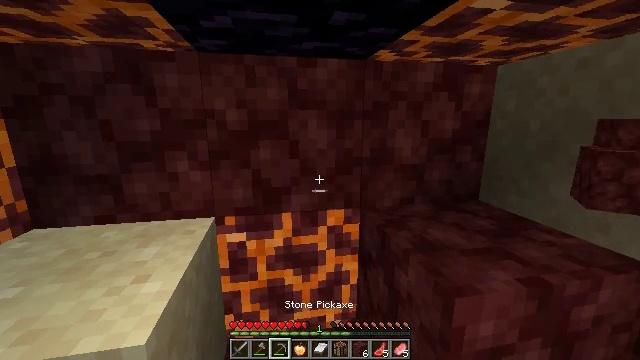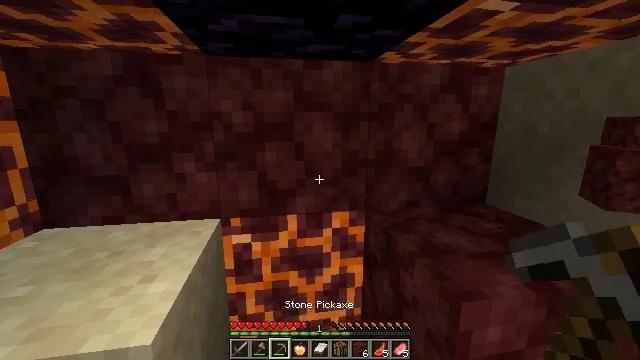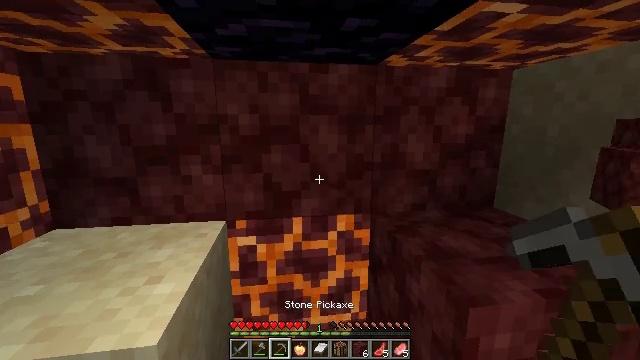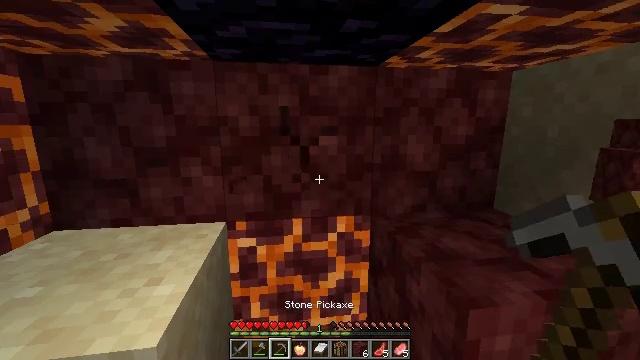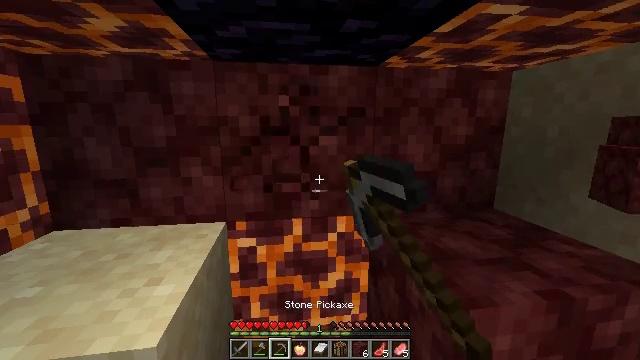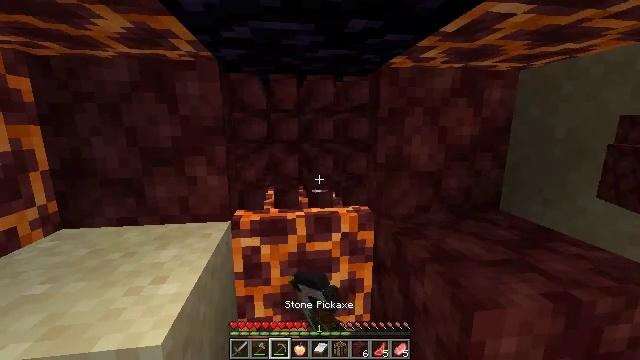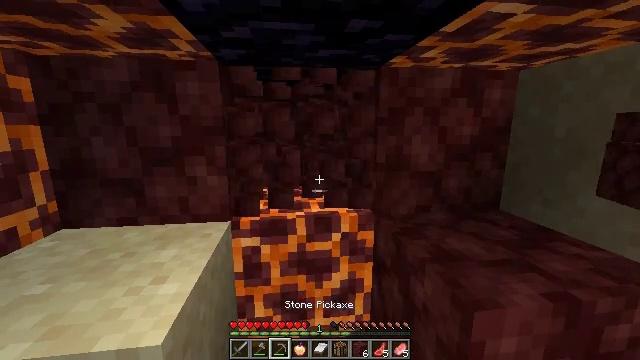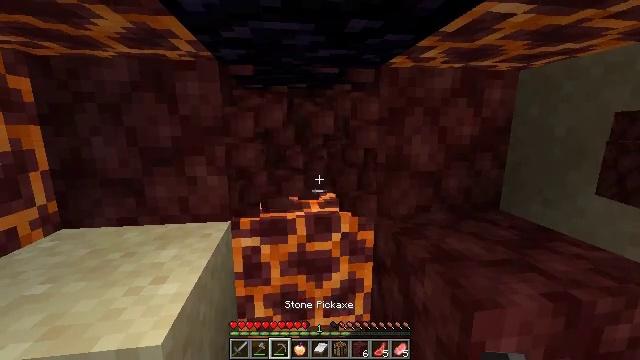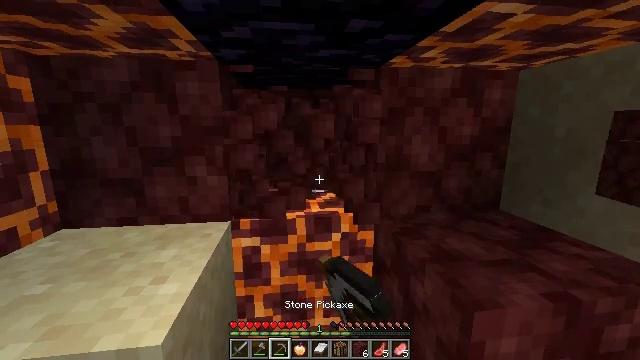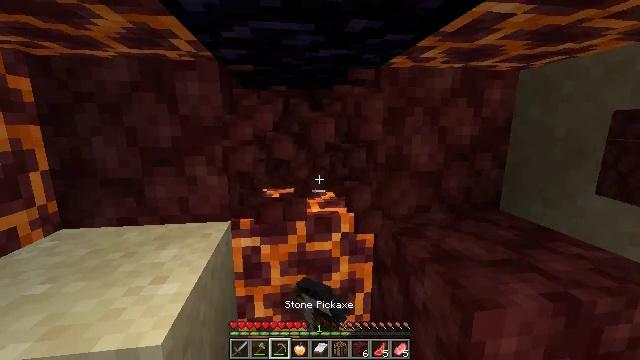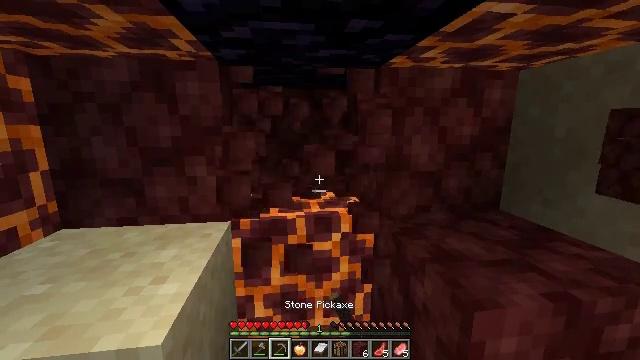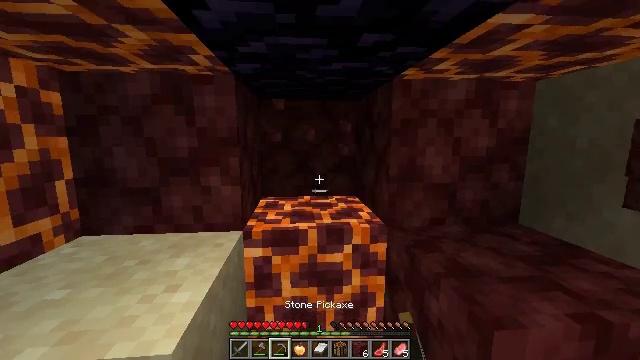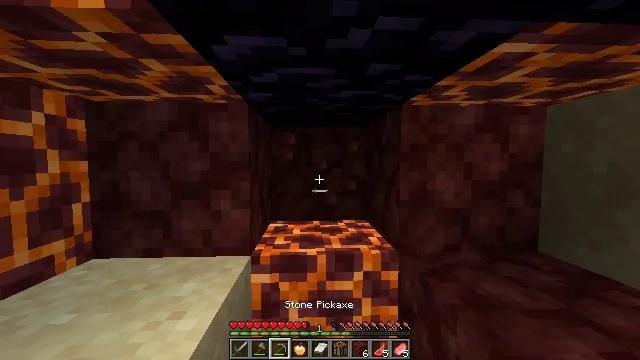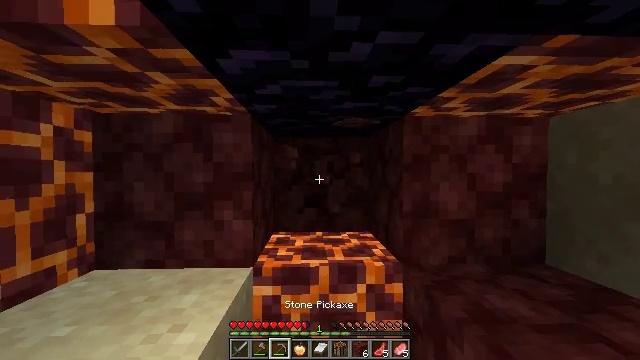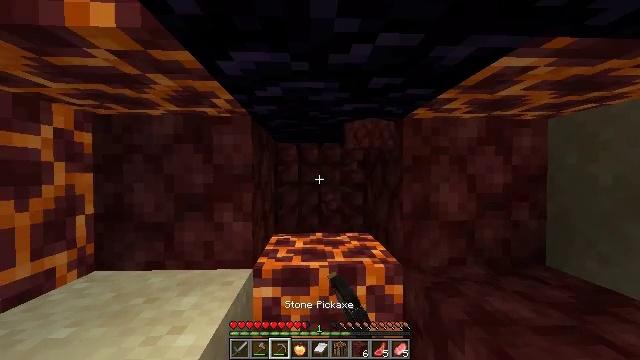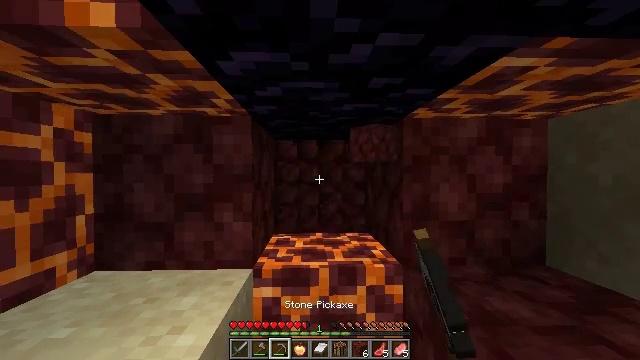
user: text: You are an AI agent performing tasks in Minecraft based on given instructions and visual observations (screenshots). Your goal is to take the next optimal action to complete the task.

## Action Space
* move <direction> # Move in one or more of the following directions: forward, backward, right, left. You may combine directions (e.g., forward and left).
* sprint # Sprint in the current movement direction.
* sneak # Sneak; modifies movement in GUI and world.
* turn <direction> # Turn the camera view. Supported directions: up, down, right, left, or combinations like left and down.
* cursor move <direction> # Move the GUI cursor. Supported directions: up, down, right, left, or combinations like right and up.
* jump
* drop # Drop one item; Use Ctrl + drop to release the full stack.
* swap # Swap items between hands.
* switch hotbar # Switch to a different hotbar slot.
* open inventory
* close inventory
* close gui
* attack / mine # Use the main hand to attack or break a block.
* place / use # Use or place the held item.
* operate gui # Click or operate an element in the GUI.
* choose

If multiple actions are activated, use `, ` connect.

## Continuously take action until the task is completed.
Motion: motion action
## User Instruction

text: Mine the netherrack in the Nether.
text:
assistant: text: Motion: turn left
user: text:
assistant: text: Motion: turn left
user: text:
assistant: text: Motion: attack / mine
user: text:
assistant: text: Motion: attack / mine
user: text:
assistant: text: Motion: attack / mine
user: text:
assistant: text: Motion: attack / mine
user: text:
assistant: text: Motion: attack / mine
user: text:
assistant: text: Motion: attack / mine
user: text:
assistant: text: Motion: attack / mine
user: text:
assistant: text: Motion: attack / mine
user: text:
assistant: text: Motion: turn left and up, attack / mine
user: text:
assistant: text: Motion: turn left and up, attack / mine
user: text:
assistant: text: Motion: turn up, attack / mine
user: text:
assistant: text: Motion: attack / mine
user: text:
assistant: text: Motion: attack / mine
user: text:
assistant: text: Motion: attack / mine
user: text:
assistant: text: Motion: attack / mine
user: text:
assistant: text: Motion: attack / mine
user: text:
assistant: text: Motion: attack / mine
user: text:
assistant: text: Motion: turn left and down, attack / mine
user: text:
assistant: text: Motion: turn left and down, attack / mine
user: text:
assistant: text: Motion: turn left, attack / mine
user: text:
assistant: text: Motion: attack / mine
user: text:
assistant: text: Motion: turn left, attack / mine
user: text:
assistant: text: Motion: attack / mine
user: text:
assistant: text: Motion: attack / mine
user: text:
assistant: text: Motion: attack / mine
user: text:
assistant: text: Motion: attack / mine
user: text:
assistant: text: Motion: turn right, attack / mine
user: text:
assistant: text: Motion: turn right and up, attack / mine